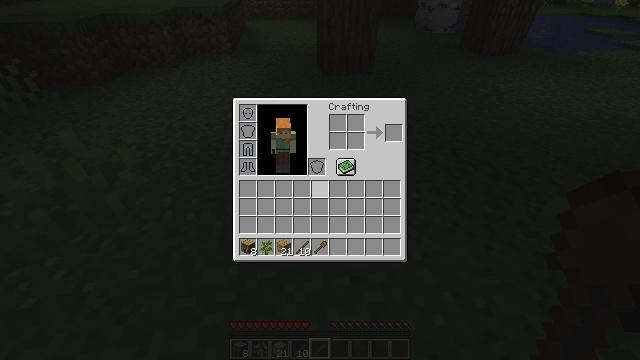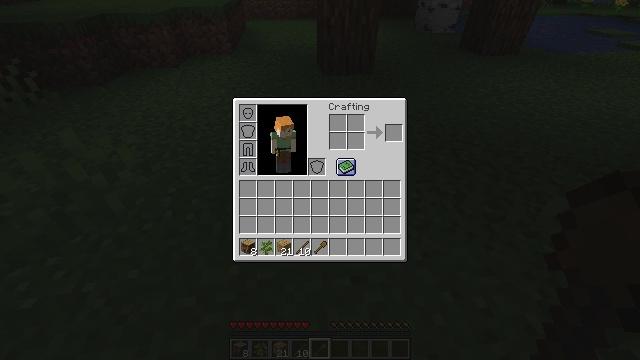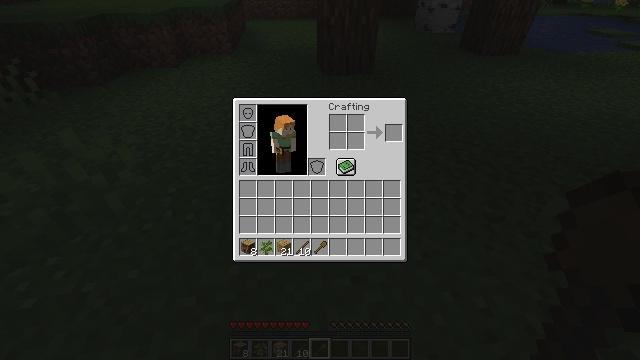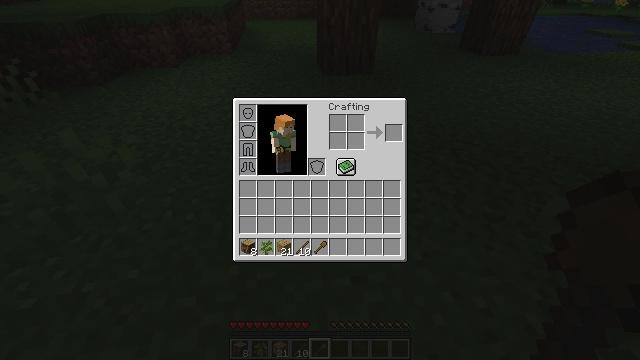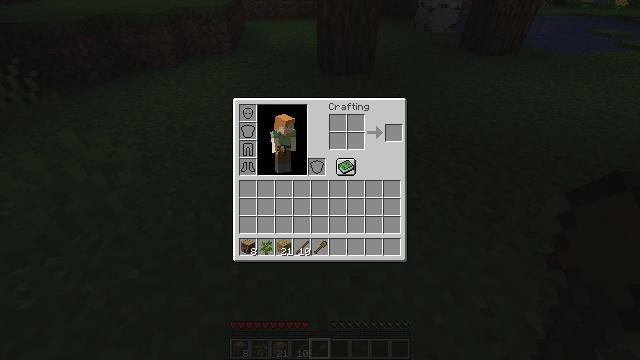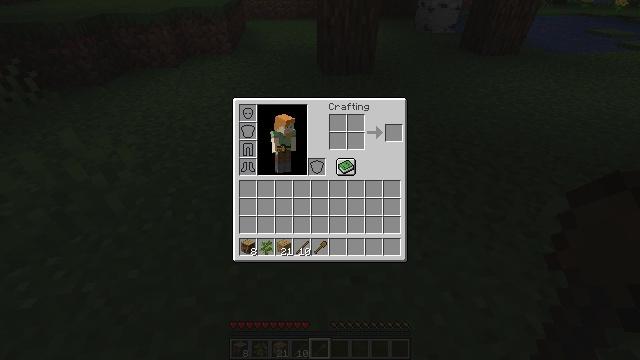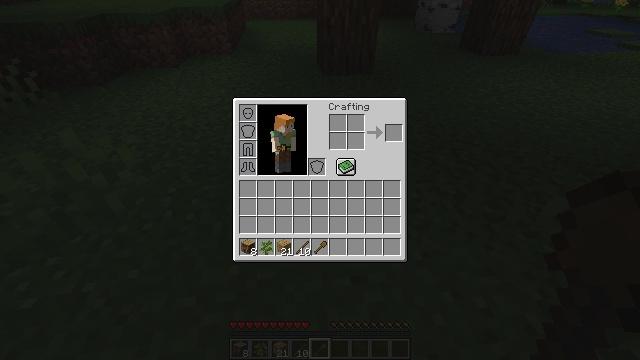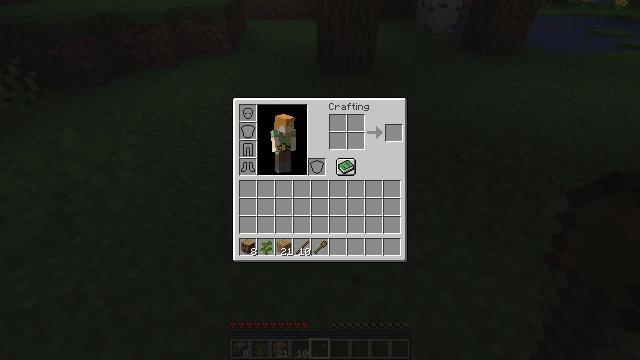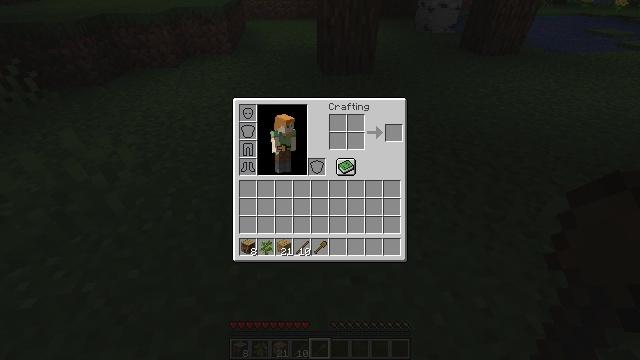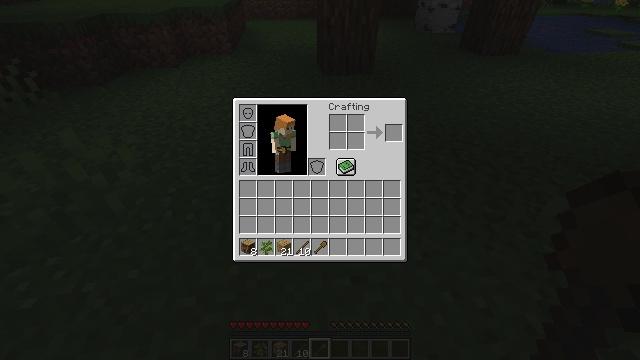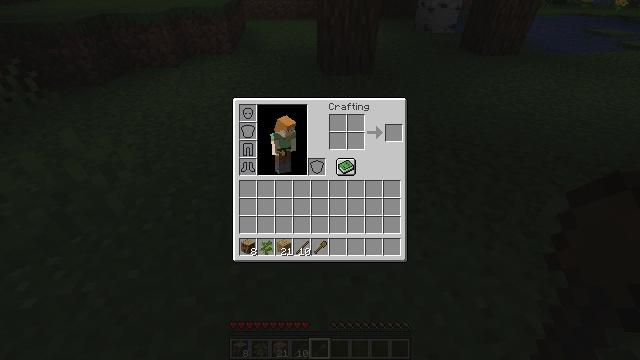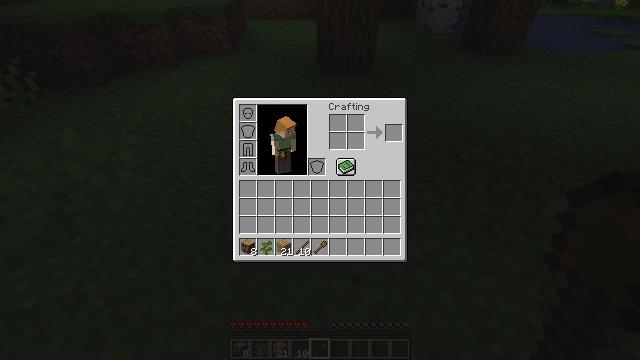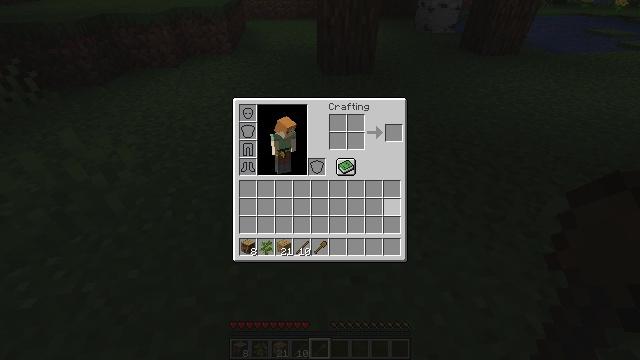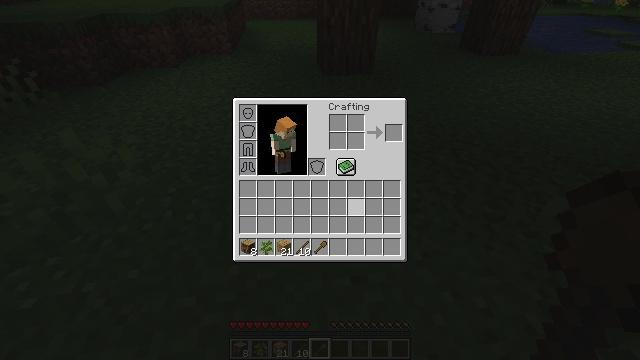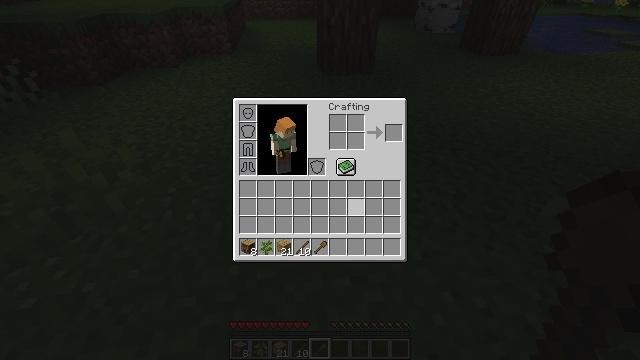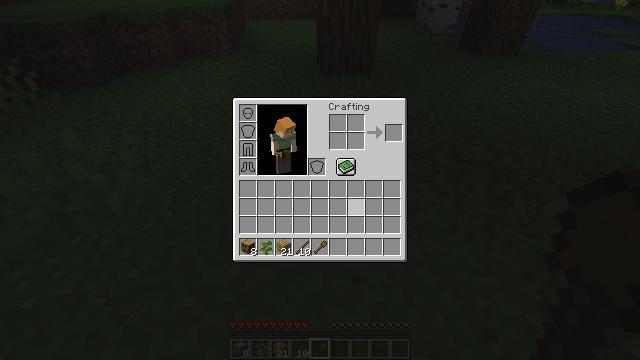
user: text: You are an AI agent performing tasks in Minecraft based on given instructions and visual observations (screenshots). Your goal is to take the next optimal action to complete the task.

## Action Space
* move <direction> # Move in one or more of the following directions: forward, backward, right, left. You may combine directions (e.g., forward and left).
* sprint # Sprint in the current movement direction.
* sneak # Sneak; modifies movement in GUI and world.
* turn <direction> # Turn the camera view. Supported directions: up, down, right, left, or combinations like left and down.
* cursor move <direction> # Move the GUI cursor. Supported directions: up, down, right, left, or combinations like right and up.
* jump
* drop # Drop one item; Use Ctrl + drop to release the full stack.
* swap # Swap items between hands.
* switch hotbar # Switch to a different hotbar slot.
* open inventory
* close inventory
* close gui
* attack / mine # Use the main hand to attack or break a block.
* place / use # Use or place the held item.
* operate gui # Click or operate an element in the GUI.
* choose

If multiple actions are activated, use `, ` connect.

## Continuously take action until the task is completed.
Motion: motion action
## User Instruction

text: Create a wooden hoe on the crafting table.
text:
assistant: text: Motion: cursor move right and up
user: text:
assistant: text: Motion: cursor move right and up
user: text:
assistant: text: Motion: cursor move right
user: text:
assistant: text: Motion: cursor move right
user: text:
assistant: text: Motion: cursor move right
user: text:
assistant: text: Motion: cursor move right
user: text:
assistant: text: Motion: no_op
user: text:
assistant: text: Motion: cursor move down
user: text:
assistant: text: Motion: cursor move left and down
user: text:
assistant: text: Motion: cursor move left and down
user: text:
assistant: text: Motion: cursor move left
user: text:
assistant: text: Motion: cursor move left
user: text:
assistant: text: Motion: cursor move left
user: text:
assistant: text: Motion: no_op
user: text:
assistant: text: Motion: no_op
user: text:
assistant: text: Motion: no_op
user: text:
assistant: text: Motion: cursor move left and down
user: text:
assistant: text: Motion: cursor move left and down
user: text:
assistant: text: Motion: no_op
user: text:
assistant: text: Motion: cursor move left and down
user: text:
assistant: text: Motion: cursor move left
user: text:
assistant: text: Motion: no_op
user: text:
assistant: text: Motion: no_op
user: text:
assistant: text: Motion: no_op
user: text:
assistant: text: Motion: no_op
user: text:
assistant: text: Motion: no_op
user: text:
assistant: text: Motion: no_op
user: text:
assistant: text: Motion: no_op
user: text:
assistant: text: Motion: cursor move right and up
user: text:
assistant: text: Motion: cursor move up